Field crop: maize
Growth stage: 2
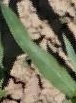
Species: maize